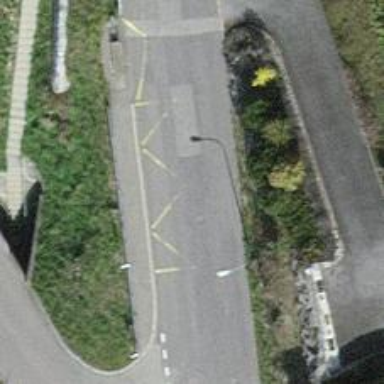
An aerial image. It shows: Public transport stop position.